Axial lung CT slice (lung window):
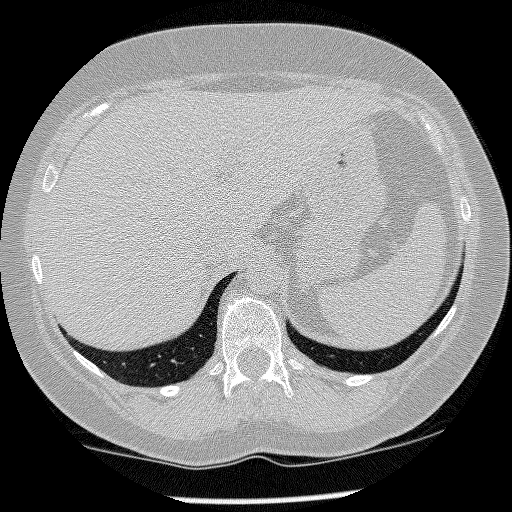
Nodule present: no